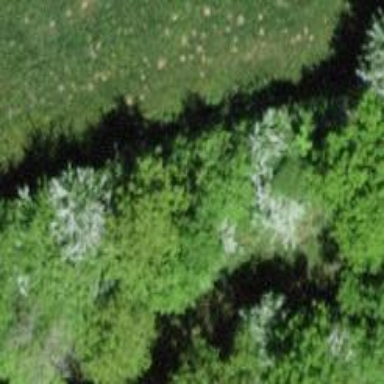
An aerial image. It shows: Hedge acting as barrier.